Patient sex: M
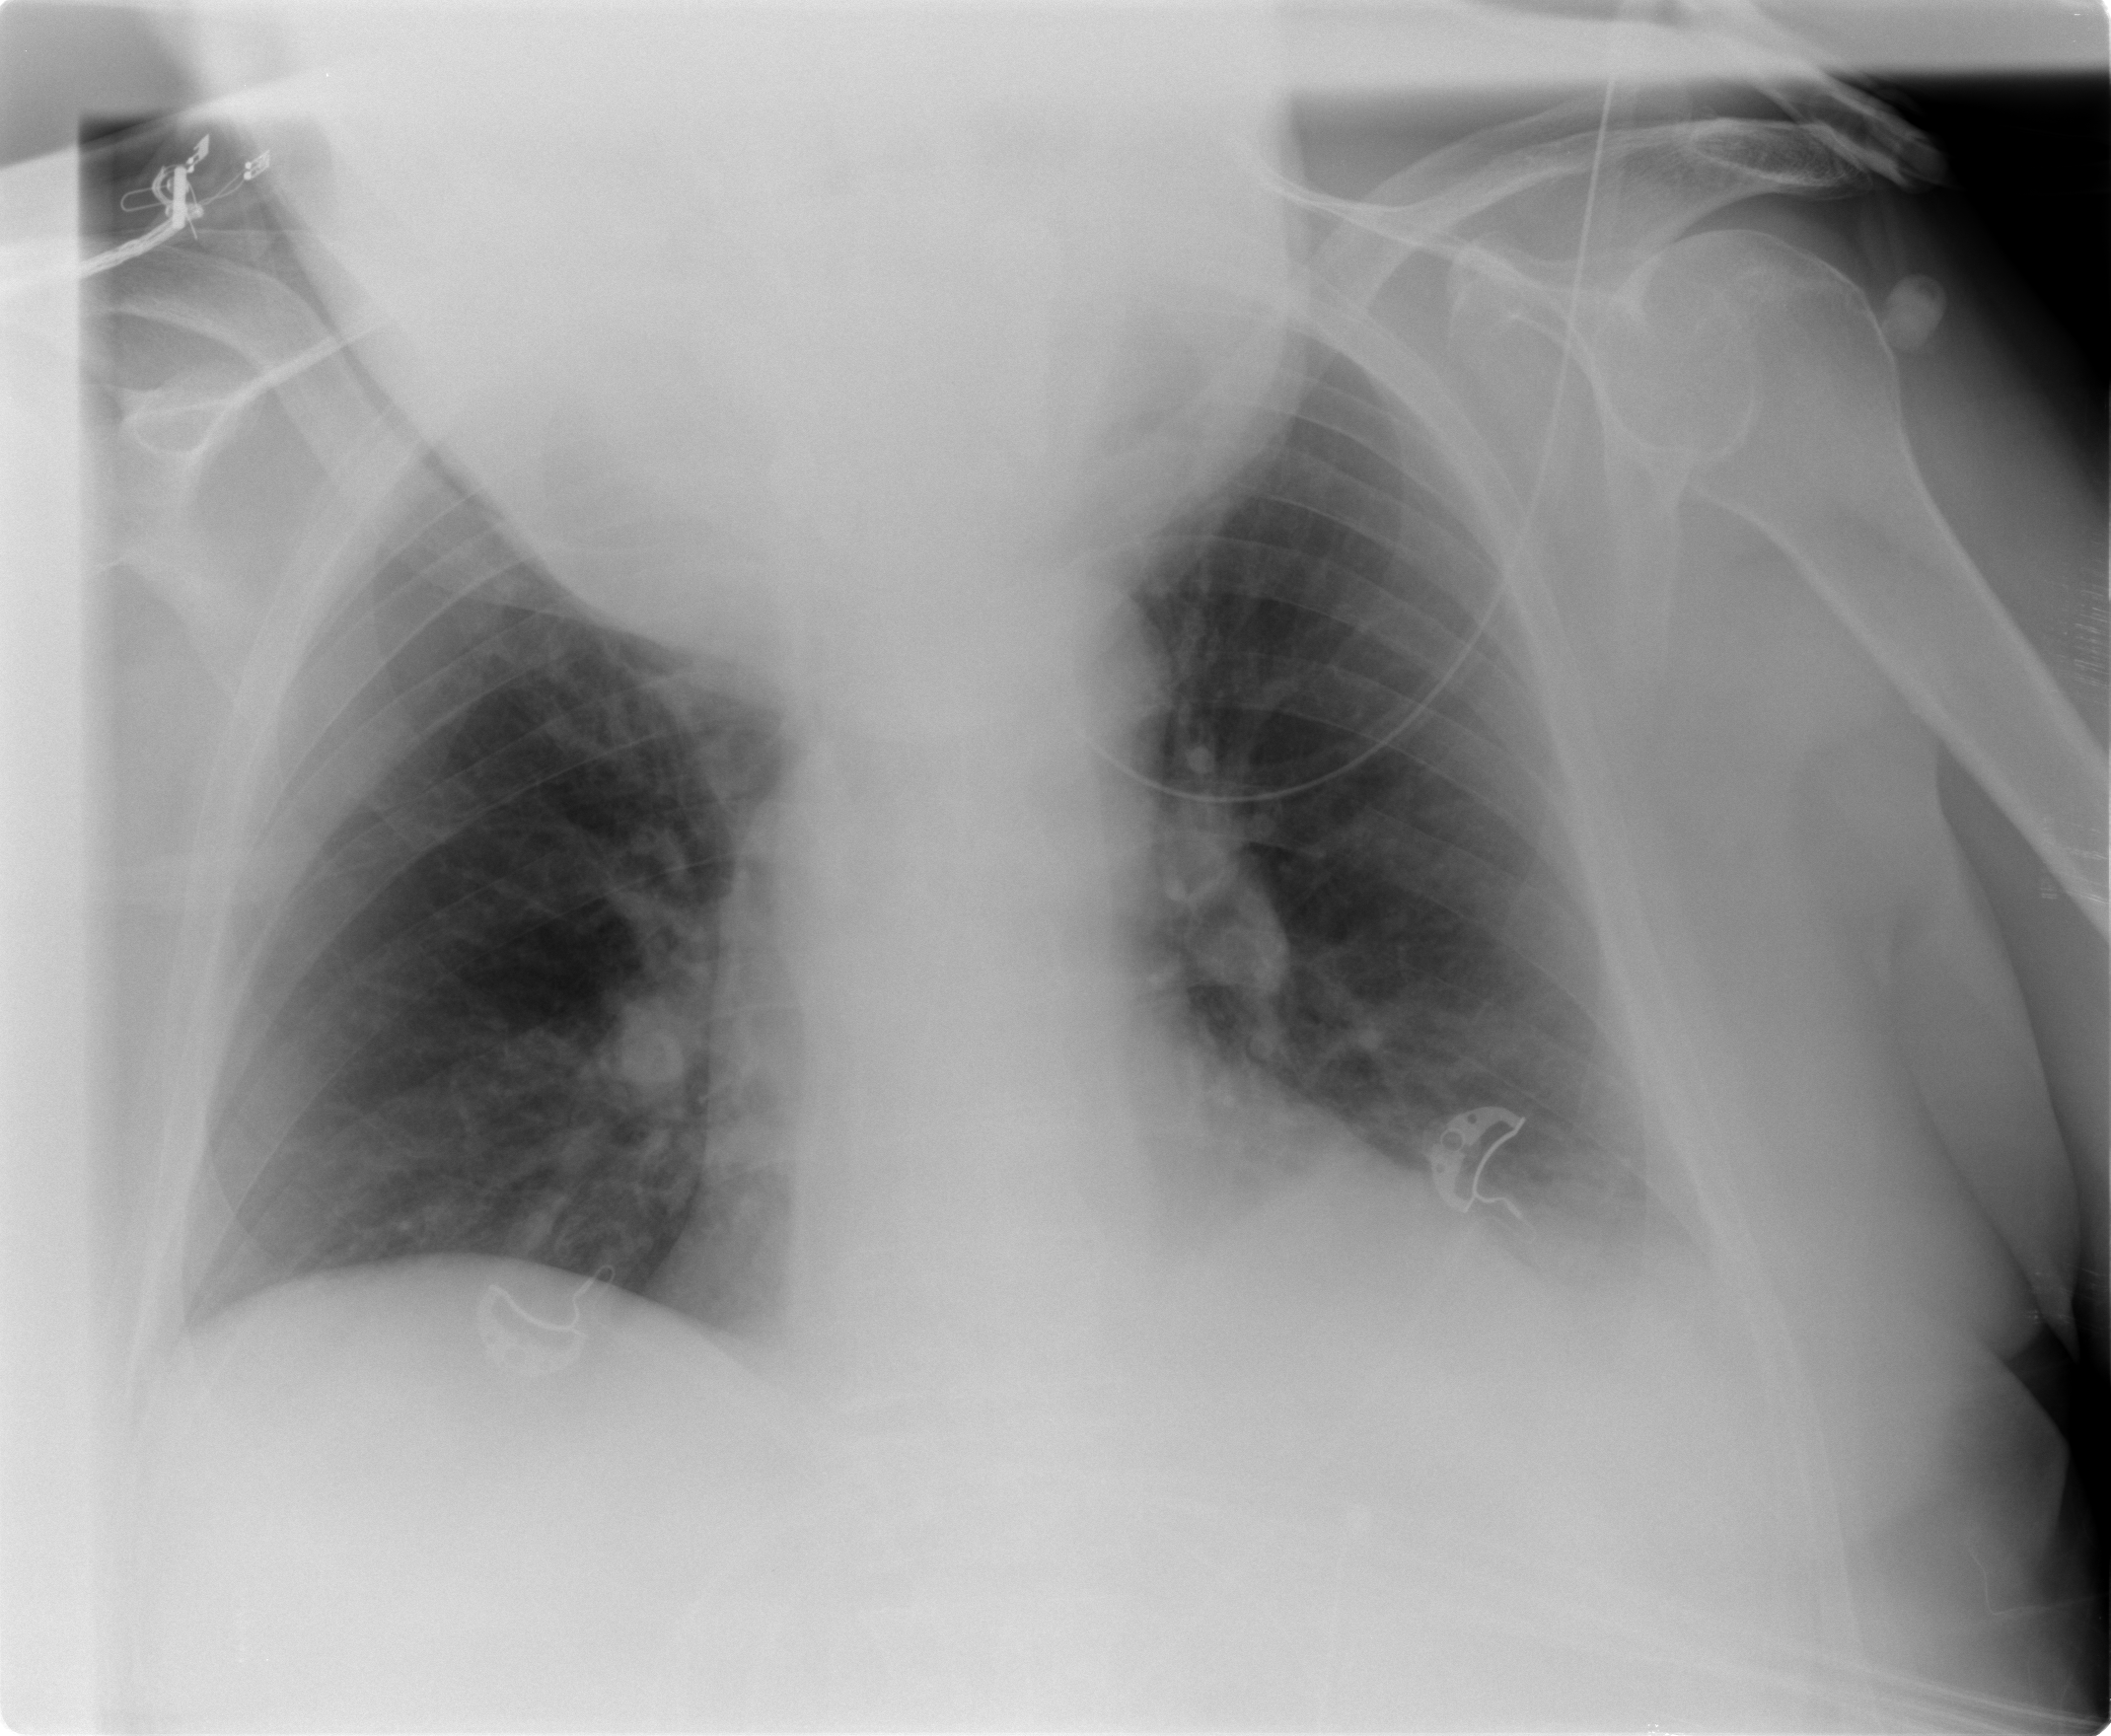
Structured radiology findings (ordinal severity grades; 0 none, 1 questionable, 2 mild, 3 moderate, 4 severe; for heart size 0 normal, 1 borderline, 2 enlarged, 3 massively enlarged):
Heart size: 0
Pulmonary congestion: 0
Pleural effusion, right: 0
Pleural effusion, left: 2
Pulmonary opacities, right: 0
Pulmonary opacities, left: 0
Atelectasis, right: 0
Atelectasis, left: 2